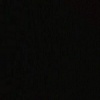
Label: space